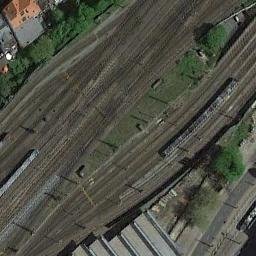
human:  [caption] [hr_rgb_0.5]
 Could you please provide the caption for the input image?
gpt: There are many buildings of different shapes beside the railway .

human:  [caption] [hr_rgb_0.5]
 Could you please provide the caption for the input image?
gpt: There is a row of grey buildings on one side of the railway .

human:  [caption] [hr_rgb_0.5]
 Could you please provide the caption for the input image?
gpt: The railway is next to some trees and houses .

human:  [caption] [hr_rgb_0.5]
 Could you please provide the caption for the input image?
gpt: These staggered railways have two trains on the tracks .

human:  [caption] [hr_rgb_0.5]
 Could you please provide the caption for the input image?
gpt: There are some green bushes and buildings beside the railway .